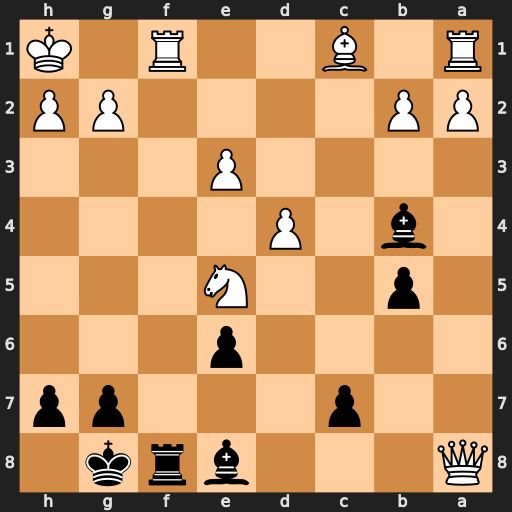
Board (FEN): Q3brk1/2p3pp/4p3/1p2N3/1b1P4/4P3/PP4PP/R1B2R1K
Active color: b
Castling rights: -
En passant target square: -
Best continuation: Rxf1#